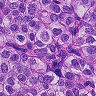
Metastatic tissue present: yes